Question: I have a Grails 2.2.4 application running. The application does some image uploading tasks and shows the uploaded images in a list. Everything works fine, but sometime I get the error below. I googled after that but I could not find a proper answer. I cannot find the how the error belongs to my code.
Sometime when I load my page an the error occurs I only see a white page with a 2000 and a 0 written on the top left of the page. There is no error in the console.

'''
Sep 11, 2013 8:29:59 PM org.apache.catalina.core.StandardWrapperValve invoke
SEVERE: Servlet.service() for servlet [default] in context with path [] threw exception
java.lang.IllegalStateException: Cannot forward after response has been committed
at org.apache.catalina.core.ApplicationDispatcher.doForward(ApplicationDispatcher.java:349)
at org.apache.catalina.core.ApplicationDispatcher.forward(ApplicationDispatcher.java:339)
at org.codehaus.groovy.grails.web.util.WebUtils.forwardRequestForUrlMappingInfo(WebUtils.java:314)
at org.codehaus.groovy.grails.web.util.WebUtils.forwardRequestForUrlMappingInfo(WebUtils.java:279)
at org.codehaus.groovy.grails.web.util.WebUtils.forwardRequestForUrlMappingInfo(WebUtils.java:270)
at org.codehaus.groovy.grails.web.mapping.filter.UrlMappingsFilter.doFilterInternal(UrlMappingsFilter.java:222)
at org.springframework.web.filter.OncePerRequestFilter.doFilter(OncePerRequestFilter.java:76)
at org.apache.catalina.core.ApplicationFilterChain.internalDoFilter(ApplicationFilterChain.java:243)
at org.apache.catalina.core.ApplicationFilterChain.doFilter(ApplicationFilterChain.java:210)
at org.codehaus.groovy.grails.web.sitemesh.GrailsPageFilter.obtainContent(GrailsPageFilter.java:206)
at org.codehaus.groovy.grails.web.sitemesh.GrailsPageFilter.doFilter(GrailsPageFilter.java:152)
at org.apache.catalina.core.ApplicationFilterChain.internalDoFilter(ApplicationFilterChain.java:243)
at org.apache.catalina.core.ApplicationFilterChain.doFilter(ApplicationFilterChain.java:210)
at org.springframework.security.web.FilterChainProxy$VirtualFilterChain.doFilter(FilterChainProxy.java:369)
at org.springframework.security.web.access.intercept.FilterSecurityInterceptor.invoke(FilterSecurityInterceptor.java:109)
at org.springframework.security.web.access.intercept.FilterSecurityInterceptor.doFilter(FilterSecurityInterceptor.java:83)
at org.springframework.security.web.FilterChainProxy$VirtualFilterChain.doFilter(FilterChainProxy.java:381)
at org.springframework.security.web.access.ExceptionTranslationFilter.doFilter(ExceptionTranslationFilter.java:97)
at org.springframework.security.web.FilterChainProxy$VirtualFilterChain.doFilter(FilterChainProxy.java:381)
at org.springframework.security.web.authentication.AnonymousAuthenticationFilter.doFilter(AnonymousAuthenticationFilter.java:78)
at org.springframework.security.web.FilterChainProxy$VirtualFilterChain.doFilter(FilterChainProxy.java:381)
at org.springframework.security.web.authentication.rememberme.RememberMeAuthenticationFilter.doFilter(RememberMeAuthenticationFilter.java:119)
at org.springframework.security.web.FilterChainProxy$VirtualFilterChain.doFilter(FilterChainProxy.java:381)
at org.springframework.security.web.servletapi.SecurityContextHolderAwareRequestFilter.doFilter(SecurityContextHolderAwareRequestFilter.java:54)
at org.springframework.security.web.FilterChainProxy$VirtualFilterChain.doFilter(FilterChainProxy.java:381)
at org.springframework.security.web.authentication.AbstractAuthenticationProcessingFilter.doFilter(AbstractAuthenticationProcessingFilter.java:187)
at org.codehaus.groovy.grails.plugins.springsecurity.RequestHolderAuthenticationFilter.doFilter(RequestHolderAuthenticationFilter.java:40)
at org.springframework.security.web.FilterChainProxy$VirtualFilterChain.doFilter(FilterChainProxy.java:381)
at org.codehaus.groovy.grails.plugins.springsecurity.MutableLogoutFilter.doFilter(MutableLogoutFilter.java:79)
at org.springframework.security.web.FilterChainProxy$VirtualFilterChain.doFilter(FilterChainProxy.java:381)
at org.springframework.security.web.context.SecurityContextPersistenceFilter.doFilter(SecurityContextPersistenceFilter.java:79)
at org.springframework.security.web.FilterChainProxy$VirtualFilterChain.doFilter(FilterChainProxy.java:381)
at org.springframework.security.web.FilterChainProxy.doFilter(FilterChainProxy.java:168)
at org.springframework.web.filter.DelegatingFilterProxy.invokeDelegate(DelegatingFilterProxy.java:346)
at org.springframework.web.filter.DelegatingFilterProxy.doFilter(DelegatingFilterProxy.java:259)
at org.apache.catalina.core.ApplicationFilterChain.internalDoFilter(ApplicationFilterChain.java:243)
at org.apache.catalina.core.ApplicationFilterChain.doFilter(ApplicationFilterChain.java:210)
at org.codehaus.groovy.grails.web.servlet.mvc.GrailsWebRequestFilter.doFilterInternal(GrailsWebRequestFilter.java:69)
at org.springframework.web.filter.OncePerRequestFilter.doFilter(OncePerRequestFilter.java:76)
at org.apache.catalina.core.ApplicationFilterChain.internalDoFilter(ApplicationFilterChain.java:243)
at org.apache.catalina.core.ApplicationFilterChain.doFilter(ApplicationFilterChain.java:210)
at org.codehaus.groovy.grails.web.filters.HiddenHttpMethodFilter.doFilterInternal(HiddenHttpMethodFilter.java:66)
at org.springframework.web.filter.OncePerRequestFilter.doFilter(OncePerRequestFilter.java:76)
at org.apache.catalina.core.ApplicationFilterChain.internalDoFilter(ApplicationFilterChain.java:243)
at org.apache.catalina.core.ApplicationFilterChain.doFilter(ApplicationFilterChain.java:210)
at org.springframework.web.filter.CharacterEncodingFilter.doFilterInternal(CharacterEncodingFilter.java:88)
at org.springframework.web.filter.OncePerRequestFilter.doFilter(OncePerRequestFilter.java:76)
at org.springframework.web.filter.DelegatingFilterProxy.invokeDelegate(DelegatingFilterProxy.java:346)
at org.springframework.web.filter.DelegatingFilterProxy.doFilter(DelegatingFilterProxy.java:259)
at org.apache.catalina.core.ApplicationFilterChain.internalDoFilter(ApplicationFilterChain.java:243)
at org.apache.catalina.core.ApplicationFilterChain.doFilter(ApplicationFilterChain.java:210)
at org.apache.catalina.core.StandardWrapperValve.invoke(StandardWrapperValve.java:222)
at org.apache.catalina.core.StandardContextValve.invoke(StandardContextValve.java:123)
at org.apache.catalina.core.StandardHostValve.invoke(StandardHostValve.java:171)
at org.apache.catalina.valves.ErrorReportValve.invoke(ErrorReportValve.java:99)
at org.apache.catalina.valves.AccessLogValve.invoke(AccessLogValve.java:953)
at org.apache.catalina.core.StandardEngineValve.invoke(StandardEngineValve.java:118)
at org.apache.catalina.connector.CoyoteAdapter.service(CoyoteAdapter.java:408)
at org.apache.coyote.http11.AbstractHttp11Processor.process(AbstractHttp11Processor.java:1023)
at org.apache.coyote.AbstractProtocol$AbstractConnectionHandler.process(AbstractProtocol.java:589)
at org.apache.tomcat.util.net.NioEndpoint$SocketProcessor.run(NioEndpoint.java:1686)
at java.util.concurrent.ThreadPoolExecutor.runWorker(ThreadPoolExecutor.java:1145)
at java.util.concurrent.ThreadPoolExecutor$Worker.run(ThreadPoolExecutor.java:615)
at java.lang.Thread.run(Thread.java:724)
'''
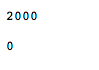
Answer: I had a similar error caused by the <URL>.
When you use the plugin in controller methods there is no problem with the session.
I had problems with my session when I use the GSP tags of this plugin like:
'''
<browser:isMobile>
'''
Hope that helps.